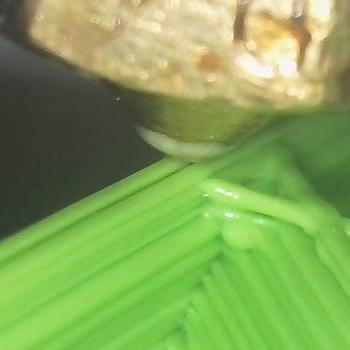
Flow rate: 56%